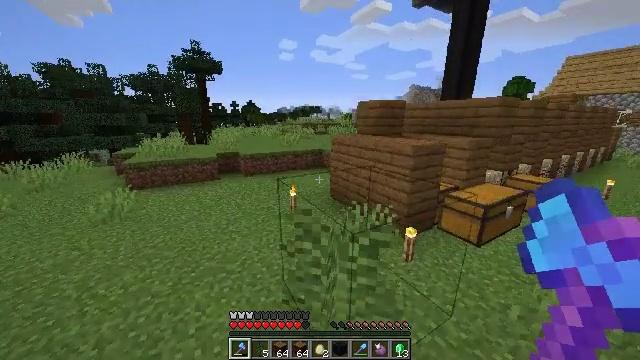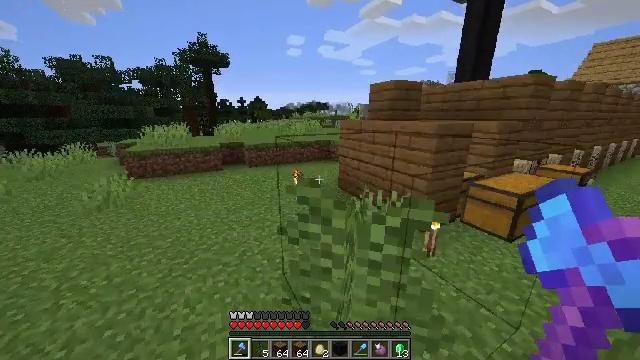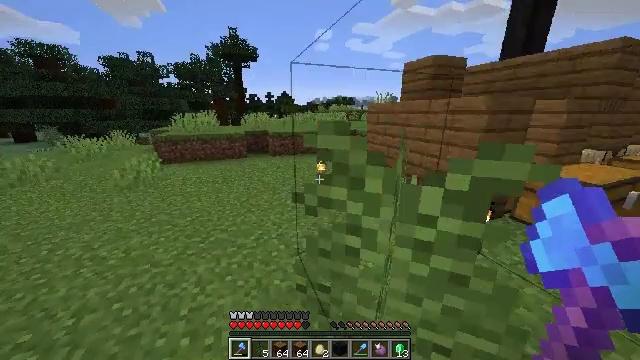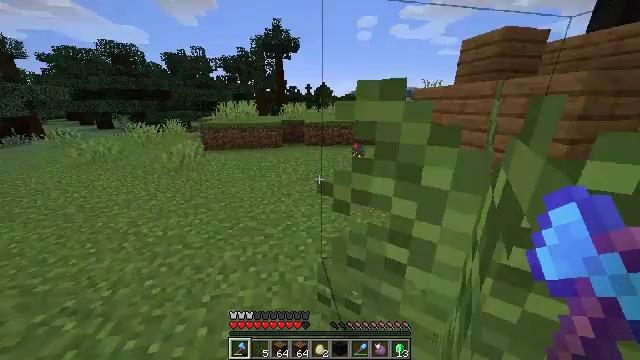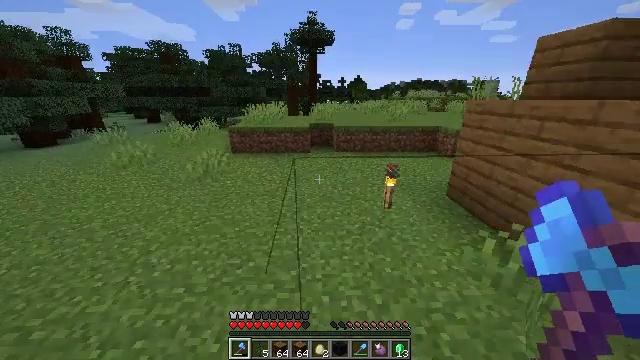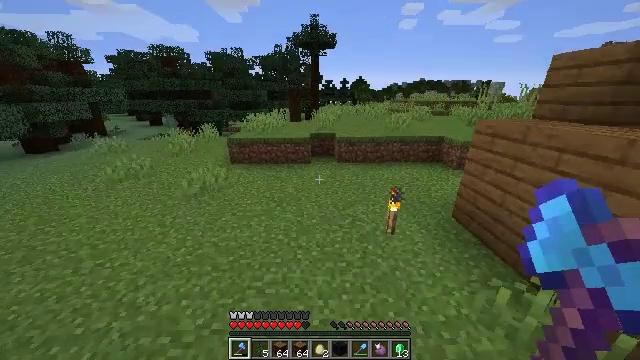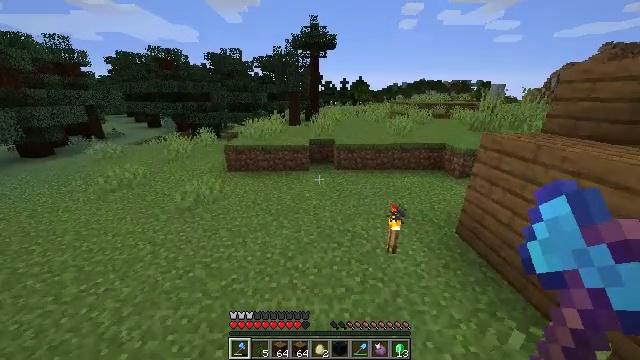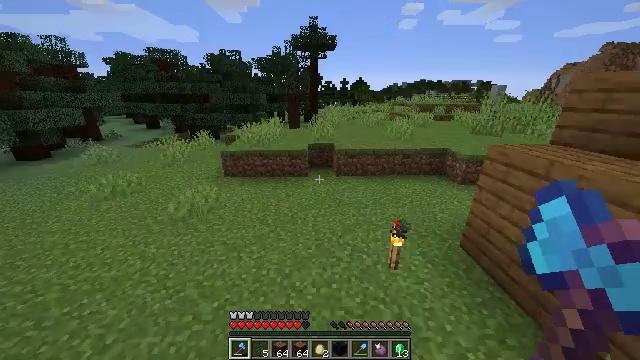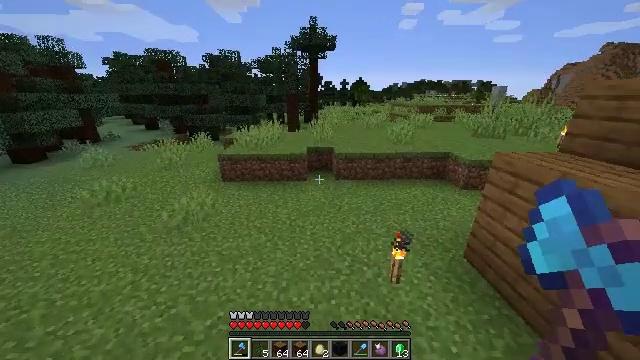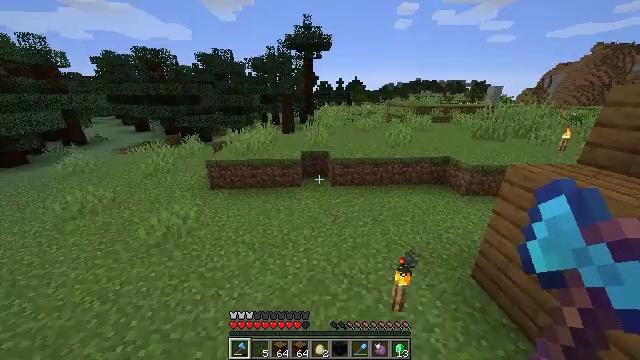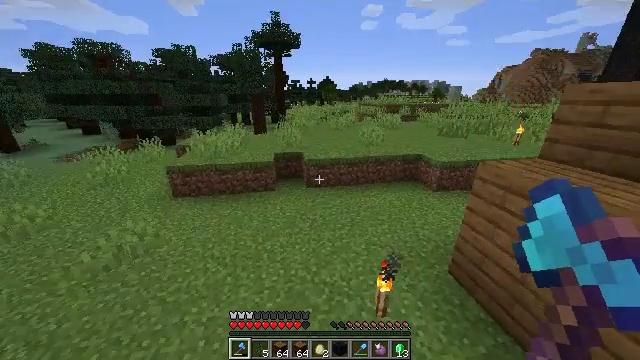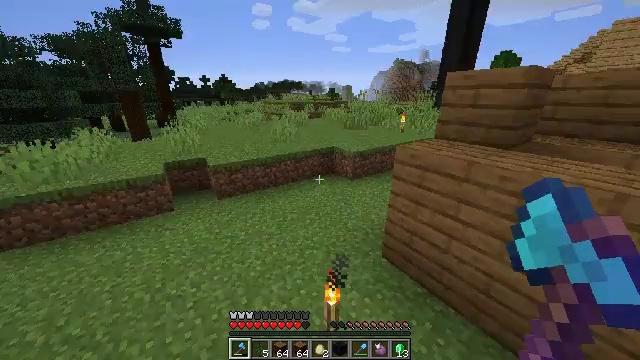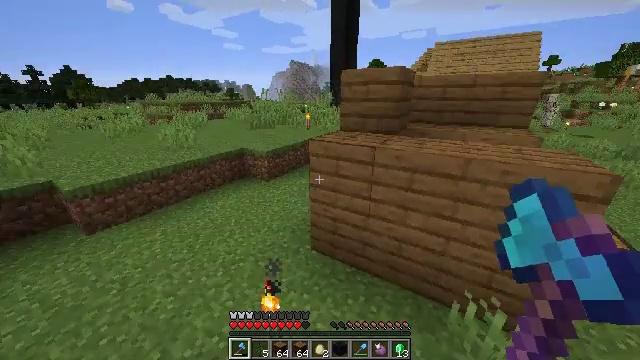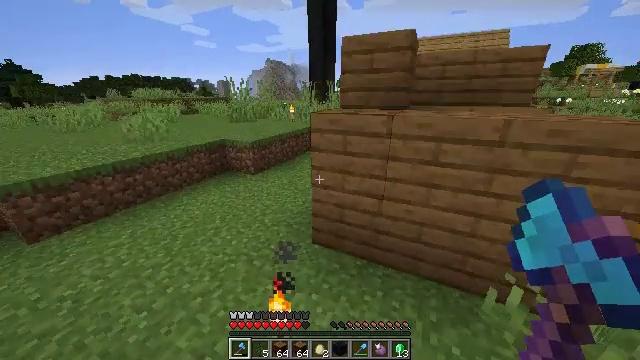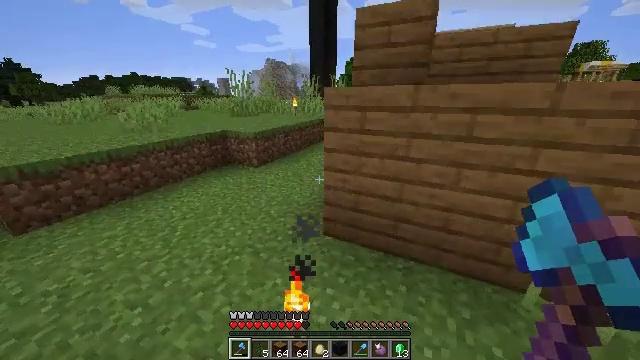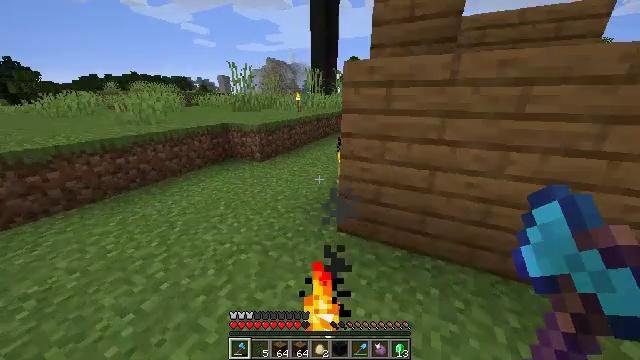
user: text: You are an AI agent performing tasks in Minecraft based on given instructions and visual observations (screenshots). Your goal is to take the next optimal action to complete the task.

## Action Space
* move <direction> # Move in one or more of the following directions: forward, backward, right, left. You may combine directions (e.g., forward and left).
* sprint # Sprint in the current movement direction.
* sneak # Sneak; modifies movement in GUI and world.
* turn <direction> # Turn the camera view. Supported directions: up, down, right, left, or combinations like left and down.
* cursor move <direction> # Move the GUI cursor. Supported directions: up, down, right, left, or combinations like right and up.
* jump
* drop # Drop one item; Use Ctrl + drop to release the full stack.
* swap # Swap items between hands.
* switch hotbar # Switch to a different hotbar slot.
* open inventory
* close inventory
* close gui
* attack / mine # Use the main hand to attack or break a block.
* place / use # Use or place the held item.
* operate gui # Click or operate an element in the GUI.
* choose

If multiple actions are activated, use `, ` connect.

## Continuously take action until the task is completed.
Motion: motion action
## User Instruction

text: Collect the grass block using a shovel.
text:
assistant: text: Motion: move forward, sprint, turn left, jump
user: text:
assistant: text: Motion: move forward, sprint, turn left and down, jump
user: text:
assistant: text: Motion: move forward, sprint, turn left and down, jump
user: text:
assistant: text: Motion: move forward, sprint, turn left and down, jump
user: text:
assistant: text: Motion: move forward, sprint, jump
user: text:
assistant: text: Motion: move forward, sprint, jump
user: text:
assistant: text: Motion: move forward, sprint, jump
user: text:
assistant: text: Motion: move forward, sprint, jump
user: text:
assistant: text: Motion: move forward, sprint, turn right, jump
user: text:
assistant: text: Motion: move forward, sprint, turn right, jump
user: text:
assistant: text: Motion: move forward, sprint, turn right, jump
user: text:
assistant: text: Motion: move forward, sprint, turn right, jump
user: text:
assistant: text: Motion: move forward, sprint, turn right, jump
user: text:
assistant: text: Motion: move forward, sprint, jump
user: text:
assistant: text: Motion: move forward, sprint, jump
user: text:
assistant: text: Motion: move forward, sprint, jump
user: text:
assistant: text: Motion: move forward, sprint, turn left, jump
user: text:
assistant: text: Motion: move forward, sprint, turn left and up, jump
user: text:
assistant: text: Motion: move forward, sprint, turn left and up, jump
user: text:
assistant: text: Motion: move forward, sprint, turn left and up, jump
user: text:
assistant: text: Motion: move forward, sprint, jump
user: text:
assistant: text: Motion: move forward, sprint, jump
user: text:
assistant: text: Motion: move forward, sprint
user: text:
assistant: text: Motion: move forward, sprint
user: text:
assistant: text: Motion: move forward, sprint
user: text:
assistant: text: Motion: move forward, sprint
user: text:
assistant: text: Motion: move forward, sprint, jump
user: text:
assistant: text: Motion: move forward, sprint, jump
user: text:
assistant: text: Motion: move forward, sprint, jump
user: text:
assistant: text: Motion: move forward, sprint, jump